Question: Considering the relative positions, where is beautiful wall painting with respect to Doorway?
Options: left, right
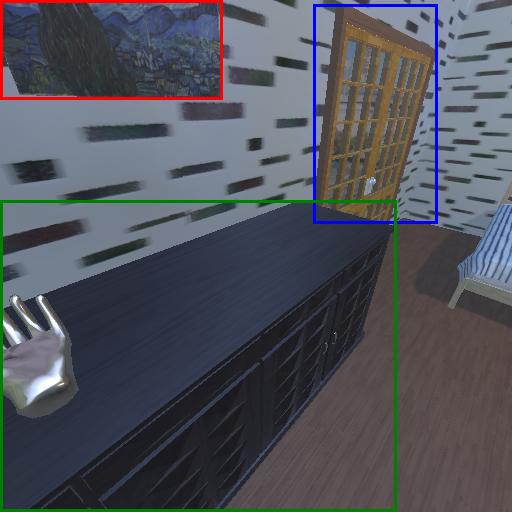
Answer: left